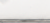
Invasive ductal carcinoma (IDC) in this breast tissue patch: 0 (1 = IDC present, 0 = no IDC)